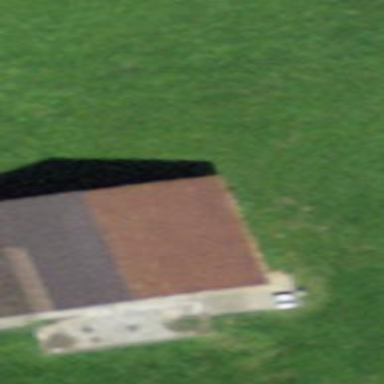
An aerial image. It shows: Rural barn.